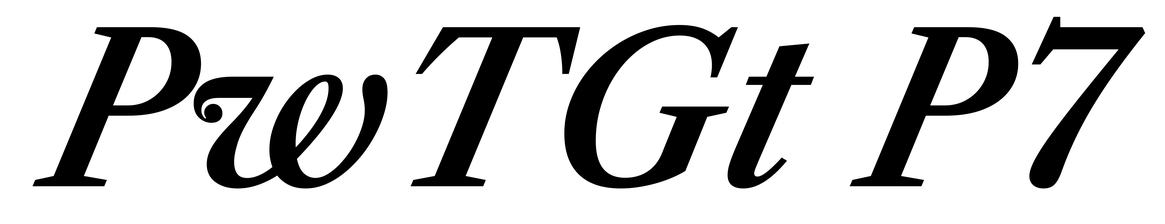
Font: LibreCaslonText-Italic_SemiBold_Italic